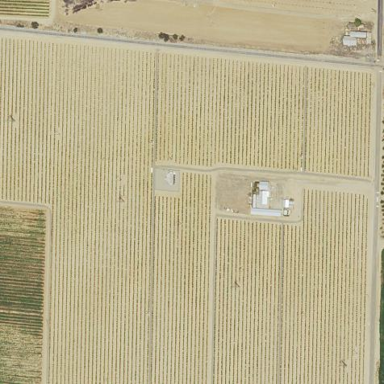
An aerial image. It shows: Vineyard with grape crops.